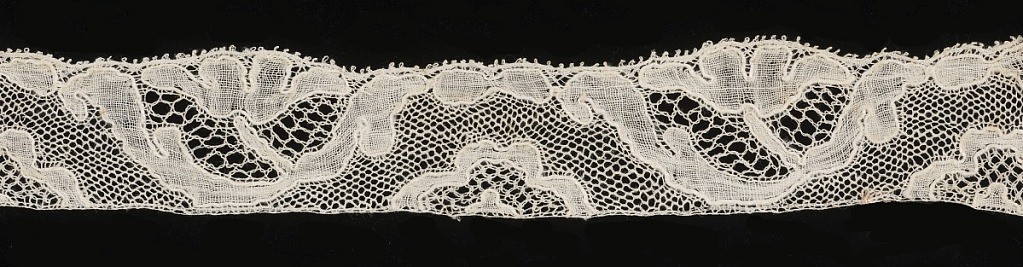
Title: Border
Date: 18th century
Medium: linen Technique: bobbin lace, Mechlin style
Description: Louis XV pattern.